Question: I have a block of text that I need to give a background colour to the individual lines with space in between.
I have partially achieved this with
'''
<div class="styleText">
<span class="spaced">Lorem Ipsum is simply dummy text of the printing and typesetting industry. Lorem Ipsum has been the industry's standard dummy text ever since the 1500s, when an unknown printer took a galley of type and scrambled it to make a type specimen book.</span>
</div>
'''
.
'''
.styleText .spaced{
background: rgba(0,0,0,6.5);
line-height: 1.2em;
/*width: 421px;*/
}
'''
However, I need all the lines to be the same width and would like padding at the start and end as well as top and bottom of each line.
Can anyone think of a way to achieve this effect or is my only option to employ some background image trickery to the styleText class?

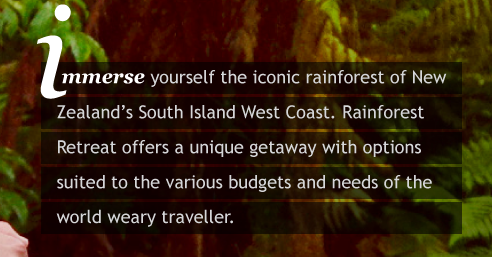
Answer: I achieved the effect using a background image:
'''
.styleText{width: 387px; position: absolute; right: 0; bottom: 0; background: url(../images/styledTextBG.png) 0 2px; padding: 0 17px}
.styleText .spaced{line-height: 35px; display: inline; min-width: 421px;}
'''
Here is how it looks:

(obv, I still need to style the text)